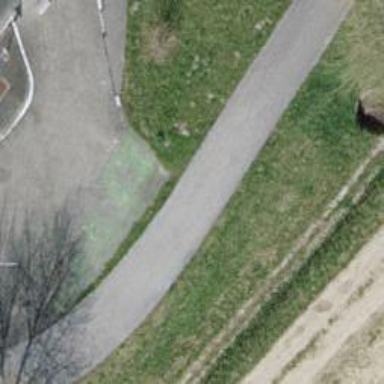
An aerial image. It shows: Asphalt cycleway.